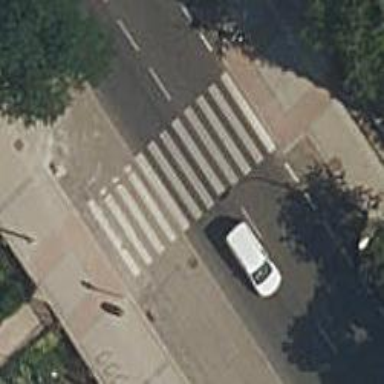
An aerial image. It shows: Marked road crossing with visible markings.